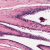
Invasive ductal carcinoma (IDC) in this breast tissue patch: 0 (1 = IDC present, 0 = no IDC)